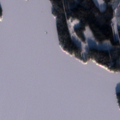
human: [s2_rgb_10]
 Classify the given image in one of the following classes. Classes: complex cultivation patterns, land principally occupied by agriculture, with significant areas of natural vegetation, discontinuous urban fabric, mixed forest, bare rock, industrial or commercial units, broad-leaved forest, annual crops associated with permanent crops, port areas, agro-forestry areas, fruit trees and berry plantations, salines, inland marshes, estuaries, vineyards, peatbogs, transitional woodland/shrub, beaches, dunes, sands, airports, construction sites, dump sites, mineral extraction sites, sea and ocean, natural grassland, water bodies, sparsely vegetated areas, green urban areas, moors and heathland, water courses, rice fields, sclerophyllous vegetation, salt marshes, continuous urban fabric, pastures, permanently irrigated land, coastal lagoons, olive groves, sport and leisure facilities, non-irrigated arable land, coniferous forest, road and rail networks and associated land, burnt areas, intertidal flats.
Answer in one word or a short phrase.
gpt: coniferous forest, transitional woodland/shrub, water bodies